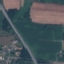
Land use / land cover: Highway